Question: Assuming I have a project with the following web pages (Please see the screen shot)

The uids of Red, Blue, Post and Blog Page are 1,2,3 and 4 respectively.
Now, I would want to define an array or some kind of list in Typoscript which will contain the titles of all the root webpages. And this array, I can use it in my FLUID template and display all the titles.
Example:
- in TypoScriptarrayOfTitles= # titles of the pages with uid 1,2,3 and 4- in FLUID page'''
<f:for each="{arrayOfTitles}" as="foo">
<h1> {foo} </h1>
</f:for>
'''
Is this possbile
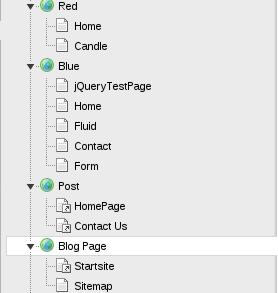
Answer: TypoScript from nature is an array, so easiest way to do what you want is just add some collection like this in your template:
'''
plugin.tx_yourext {
settings {
domains {
10 = one
20 = two
30 = three
40 = four
}
}
}
'''
so you can use it directly in the view
'''
<f:for each="{settings.domains}" as="title">
<h1>{title}</h1>
</f:for>
'''
On the other hand, maybe it will be better to perform simple DB query to get these pages from database and then create simple array and assign it to the view as a param. In such case you will not need to change your TS in case of title change.
SQL pseudocode:
'''
SELECT title FROM pages WHERE is_siteroot = 1 AND deleted = 0 AND hidden = 0 ORDER BY sorting ASC
'''
### Edit:
You can also do it with common HMENU in TypoScript (avoiding usage of views) just create menu object with <URL>.
Finally wrap each item with '<h1>|</h1>' and add option: 'doNotLinkIt=1', most probably this snippet will work (written from top of my head, so you need to check it):
'''
lib.myTitles = HMENU
lib.myTitles {
special = list
special.value = 1,2,3,4
1 = TMENU
1.NO.wrapItemAndSub = <h1>|</h1>
1.NO.ATagTitle.field = title
1.NO.doNotLinkIt = 1
}
'''